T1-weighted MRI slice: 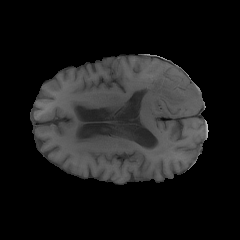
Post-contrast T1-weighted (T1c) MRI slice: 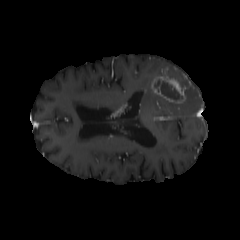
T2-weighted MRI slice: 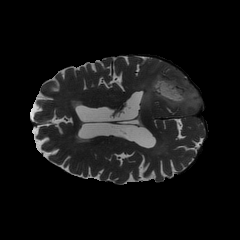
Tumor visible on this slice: yes